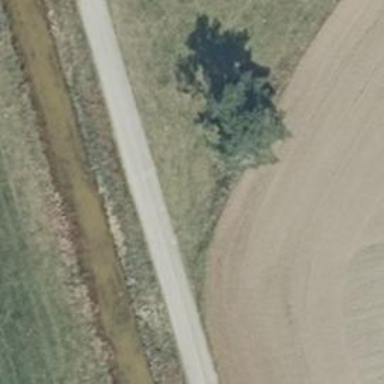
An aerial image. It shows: Deciduous tree with broadleaved leaves.